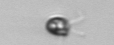
Label: Pyramimonas